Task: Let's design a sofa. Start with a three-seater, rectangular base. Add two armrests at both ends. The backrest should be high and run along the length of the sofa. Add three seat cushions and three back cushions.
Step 382:
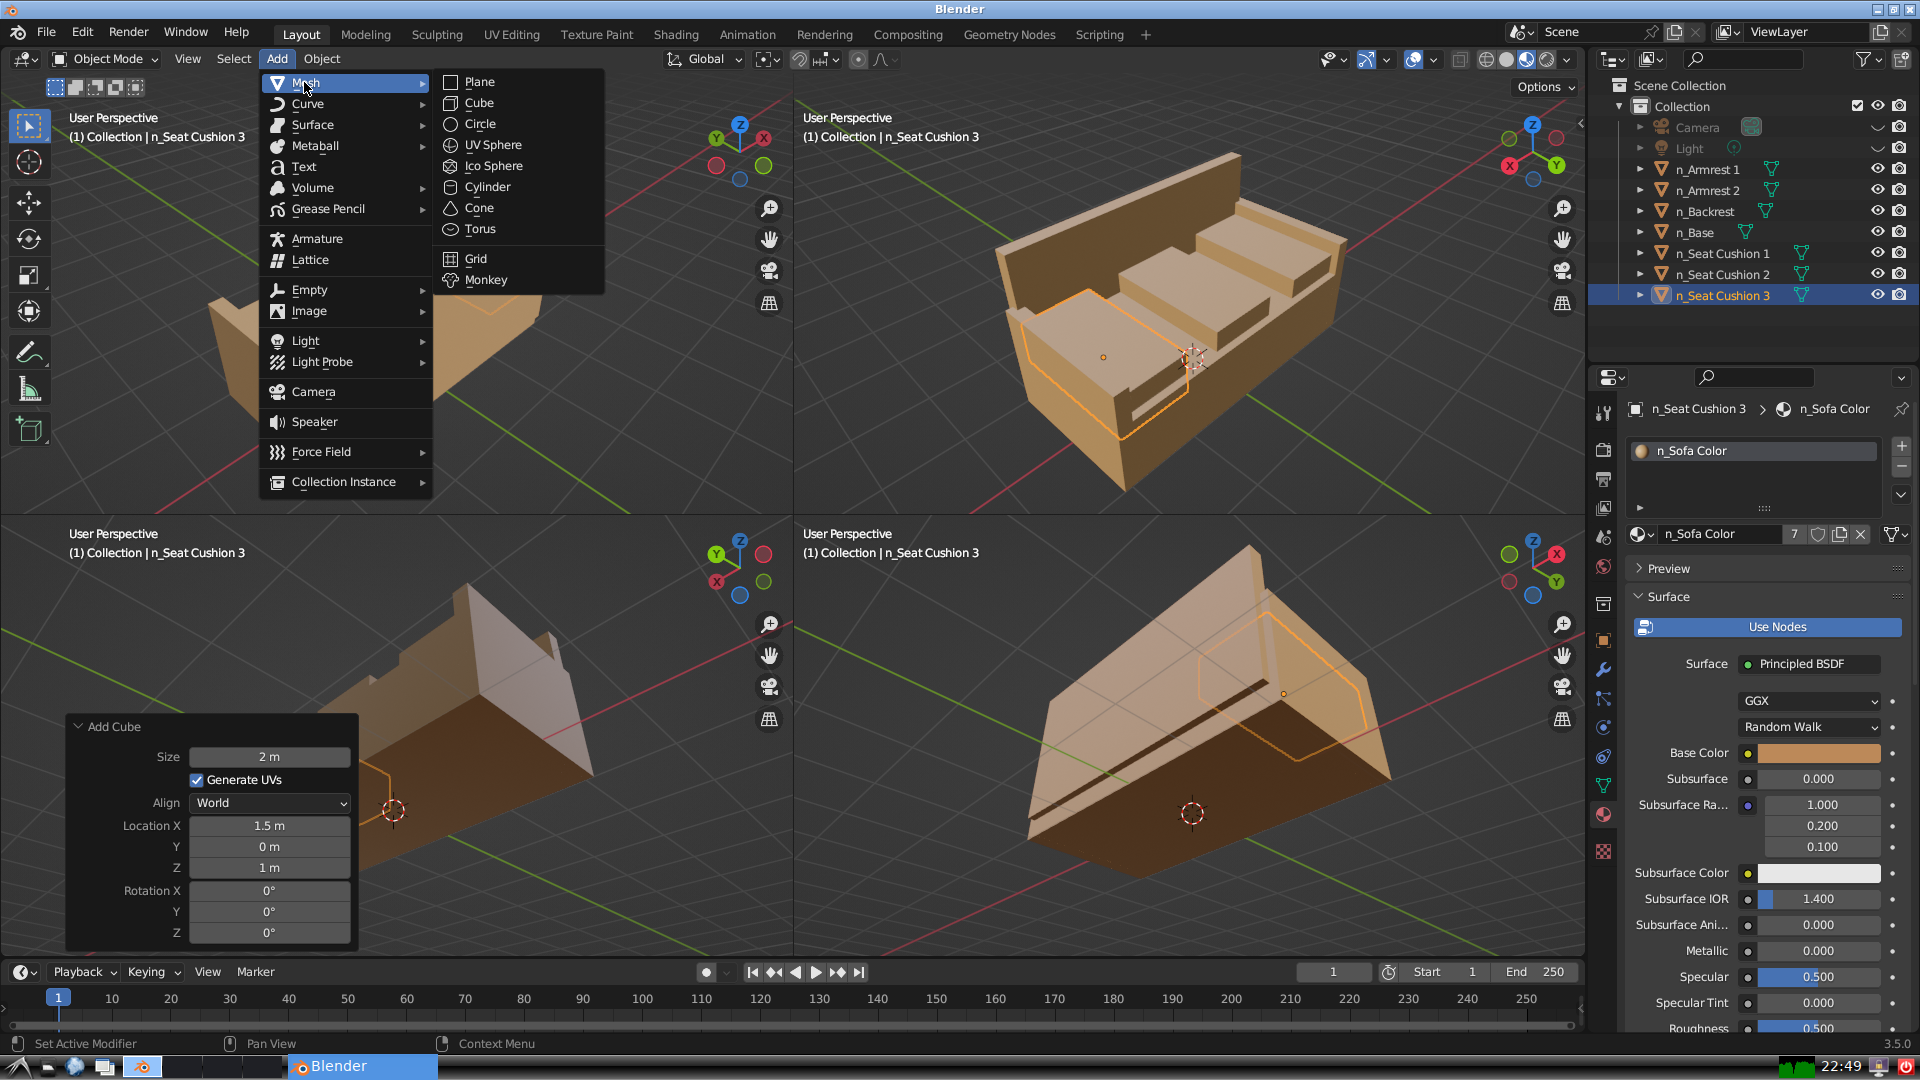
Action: {"mouse_move": [499, 101]}